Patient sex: M
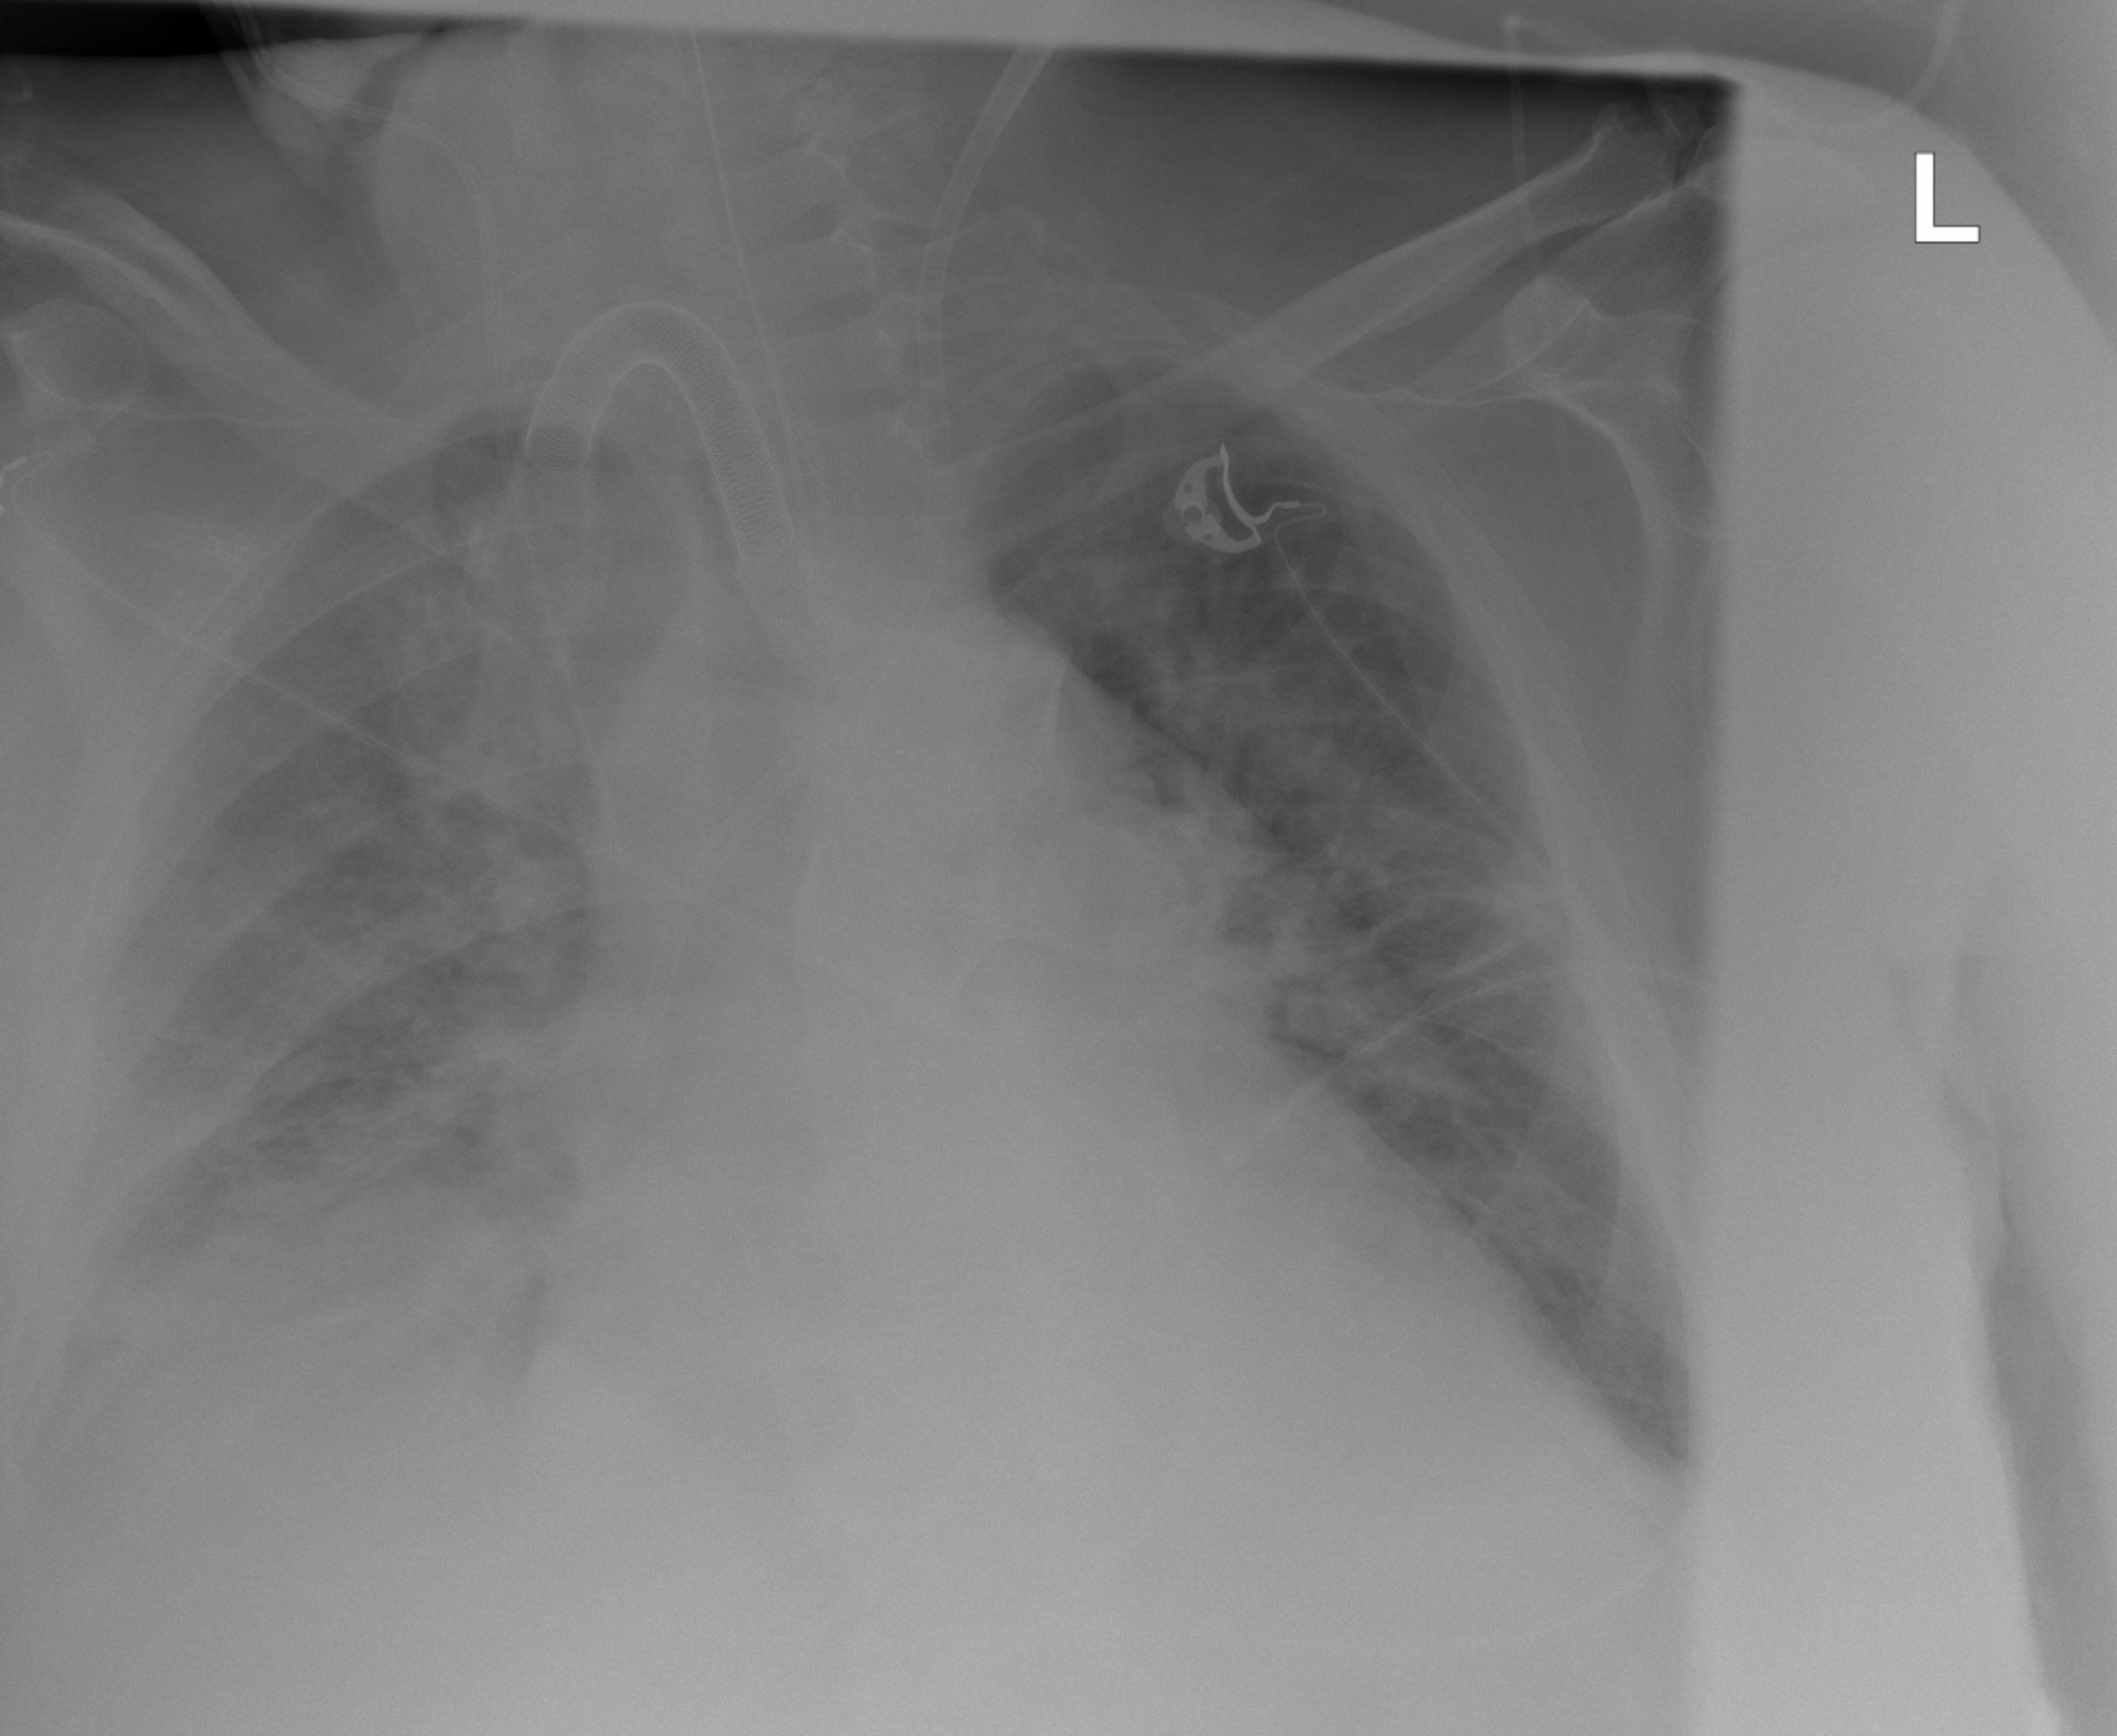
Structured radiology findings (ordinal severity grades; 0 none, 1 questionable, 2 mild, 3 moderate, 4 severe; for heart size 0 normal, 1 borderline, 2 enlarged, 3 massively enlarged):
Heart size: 2
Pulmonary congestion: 2
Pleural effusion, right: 3
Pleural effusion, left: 1
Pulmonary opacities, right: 3
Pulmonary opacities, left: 1
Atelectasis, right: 2
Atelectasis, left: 2